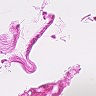
Metastatic tissue present: no